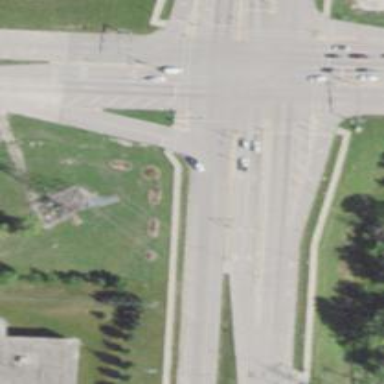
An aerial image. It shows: Primary link road with asphalt surface.